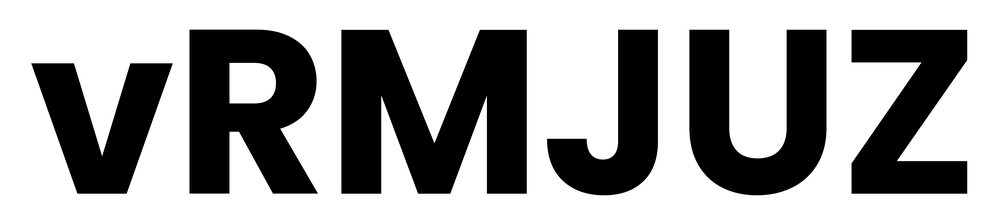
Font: Poppins-Bold